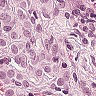
Metastatic tissue present: yes